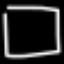
Label: square